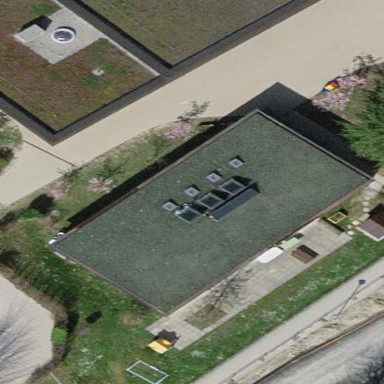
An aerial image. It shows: School building.